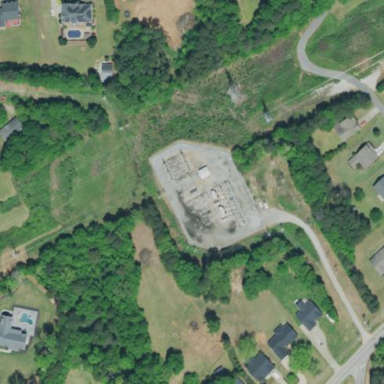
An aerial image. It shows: Distribution power substation secured by fence.